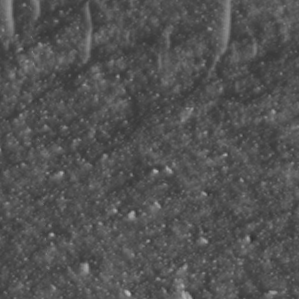
Label: non_frost